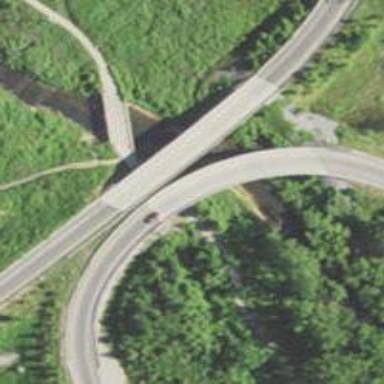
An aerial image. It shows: Bridge over motorway_link.